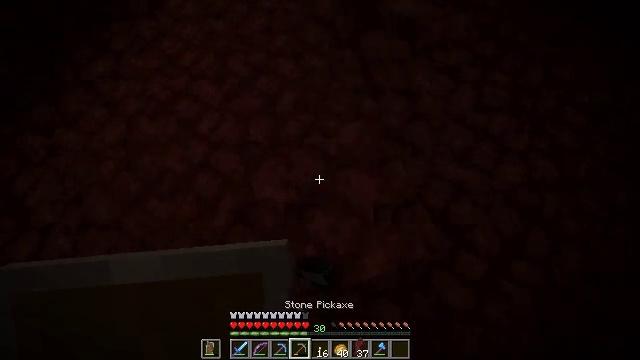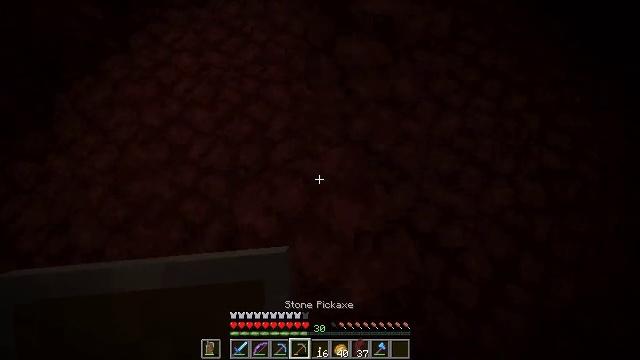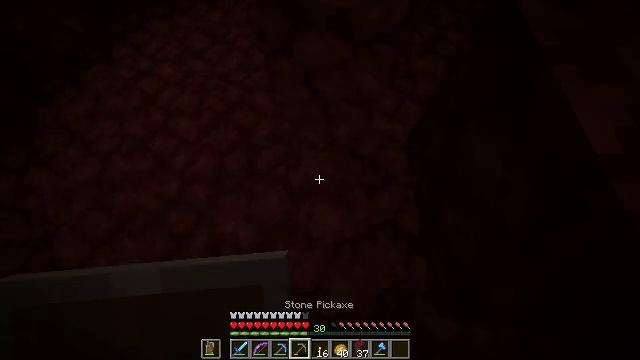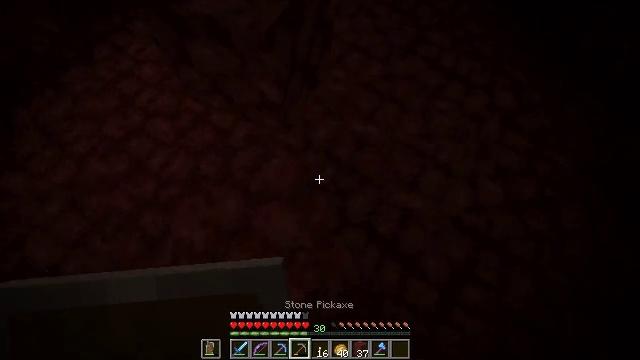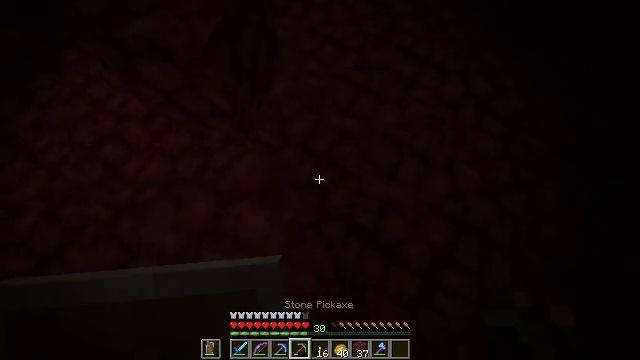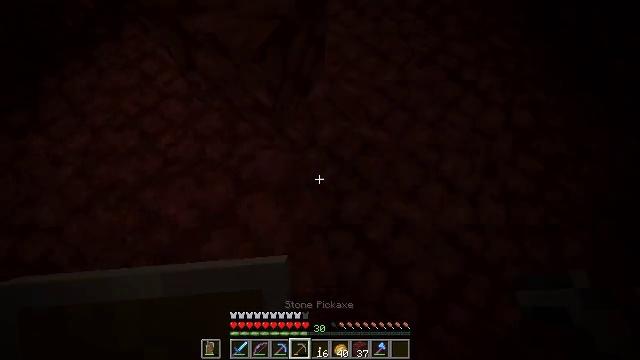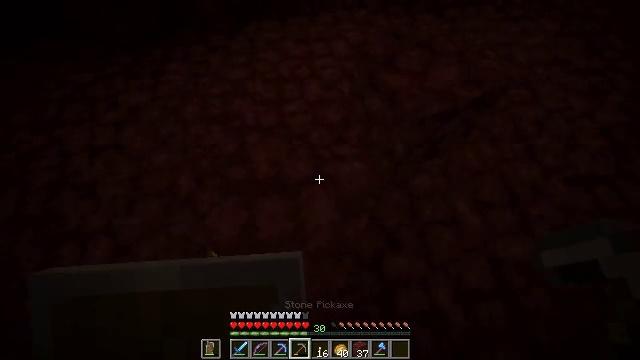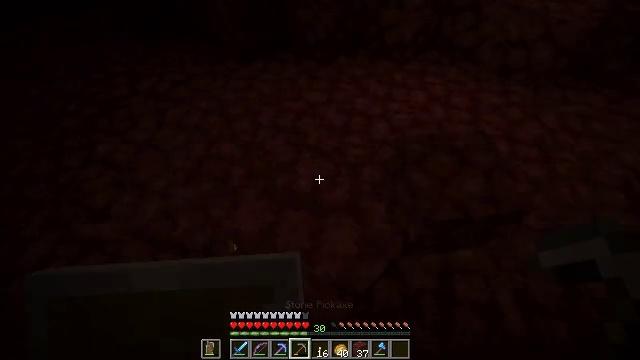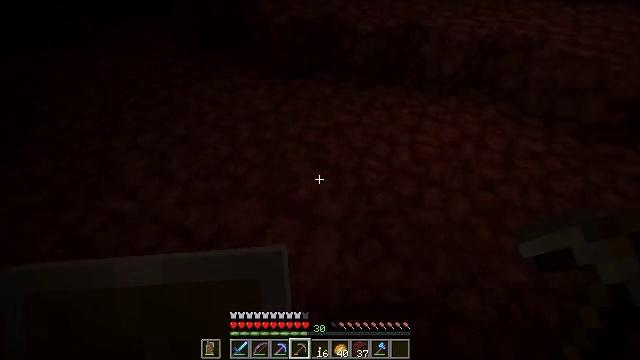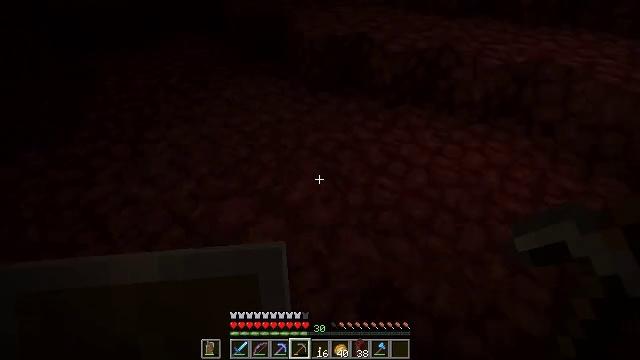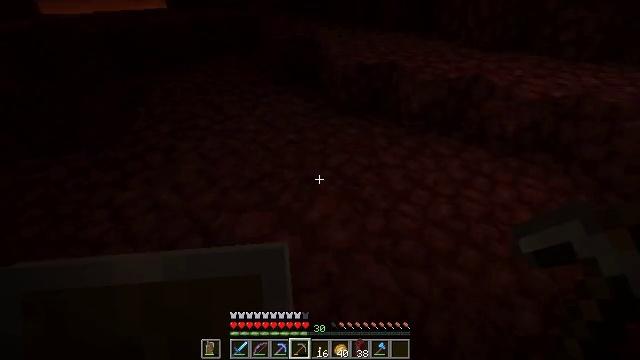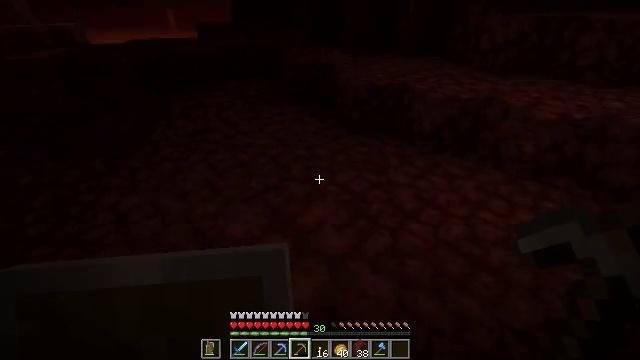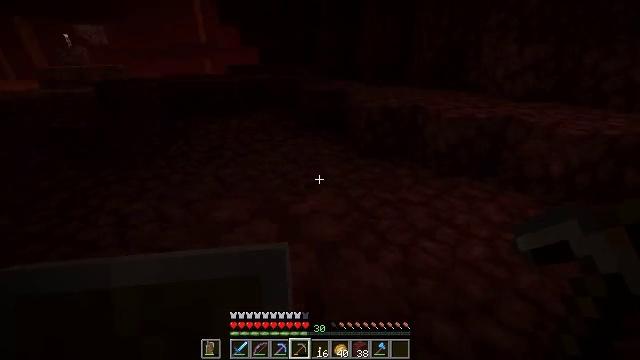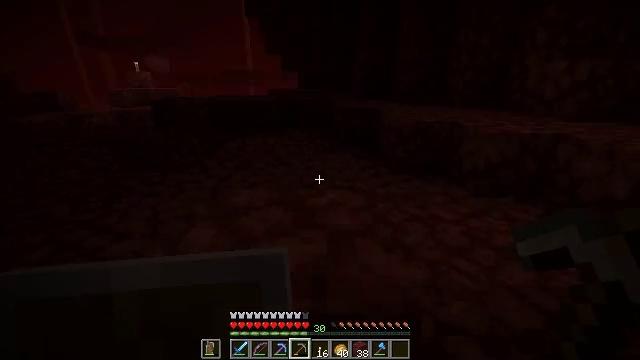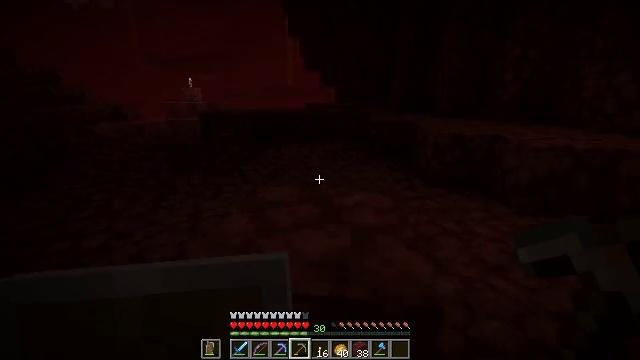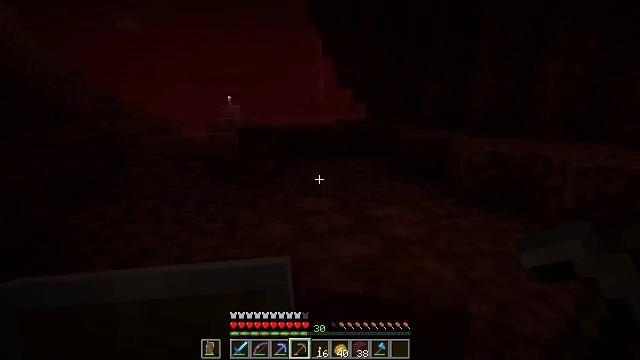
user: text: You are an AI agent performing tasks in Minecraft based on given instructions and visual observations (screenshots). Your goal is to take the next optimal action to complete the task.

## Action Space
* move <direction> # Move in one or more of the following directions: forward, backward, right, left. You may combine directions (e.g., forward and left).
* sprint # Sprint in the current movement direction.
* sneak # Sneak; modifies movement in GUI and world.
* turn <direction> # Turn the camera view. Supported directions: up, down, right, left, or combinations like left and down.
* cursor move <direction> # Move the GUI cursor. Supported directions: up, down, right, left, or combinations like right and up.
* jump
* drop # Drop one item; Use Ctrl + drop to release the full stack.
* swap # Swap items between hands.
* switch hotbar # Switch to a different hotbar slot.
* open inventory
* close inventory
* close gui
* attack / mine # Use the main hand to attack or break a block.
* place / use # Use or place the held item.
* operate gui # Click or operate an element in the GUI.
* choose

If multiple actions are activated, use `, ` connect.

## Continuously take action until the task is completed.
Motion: motion action
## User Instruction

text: Collect netherrack in the Nether.
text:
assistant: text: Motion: move right, turn up
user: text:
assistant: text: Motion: move right, turn right
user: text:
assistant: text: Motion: move right
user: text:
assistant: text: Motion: turn right and down
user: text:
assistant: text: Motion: turn left and up
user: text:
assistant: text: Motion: move right, turn left and up
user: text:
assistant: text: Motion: move right, turn left and up
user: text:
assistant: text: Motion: move right, turn left and up
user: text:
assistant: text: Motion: move right, turn left and up
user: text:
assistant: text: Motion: move right, turn left and up
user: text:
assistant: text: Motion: turn left and up
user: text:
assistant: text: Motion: turn left and up
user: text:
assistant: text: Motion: move back, turn left and up
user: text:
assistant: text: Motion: move back and move left, turn left and up
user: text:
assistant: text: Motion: move back and move left, turn left and up
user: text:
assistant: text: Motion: move left, turn left and up
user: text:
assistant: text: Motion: move left, turn left
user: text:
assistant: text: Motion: move left, turn left and down
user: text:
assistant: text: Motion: move forward and move left, turn left and down
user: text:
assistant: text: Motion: move forward and move left
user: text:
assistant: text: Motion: move forward, turn right
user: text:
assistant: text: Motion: move forward, turn right and down
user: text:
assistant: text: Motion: move forward, turn right
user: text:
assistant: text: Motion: move forward
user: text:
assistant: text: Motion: move forward, turn up
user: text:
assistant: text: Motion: move forward, turn up
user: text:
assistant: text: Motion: move forward, turn left and up
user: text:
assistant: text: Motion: move forward, turn left and up
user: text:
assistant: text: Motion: no_op
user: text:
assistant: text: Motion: no_op